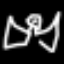
Label: angel